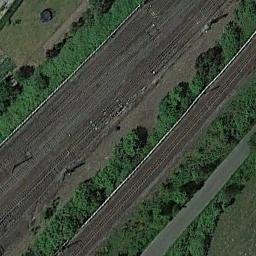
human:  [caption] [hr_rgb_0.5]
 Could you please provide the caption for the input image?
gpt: There are many trees beside the railway .

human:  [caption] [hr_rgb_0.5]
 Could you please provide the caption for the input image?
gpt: There are many trees in the middle of the two railways .

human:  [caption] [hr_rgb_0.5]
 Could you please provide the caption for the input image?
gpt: The railway is next to some trees and grass .

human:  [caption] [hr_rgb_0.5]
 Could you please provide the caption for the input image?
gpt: These railways go through the green belt .

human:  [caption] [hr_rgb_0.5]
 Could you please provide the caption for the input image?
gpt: There are some green meadows beside the railway .